Question: All
I want button like below image. An button is scrollable and get the selected digit as like in image currently 0 is selected. Any one have an idea?

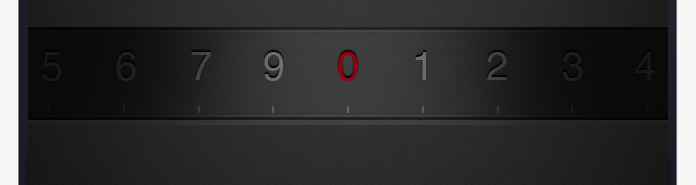
Answer: I have used below code for implement it.
<URL>
Thanks
Girish